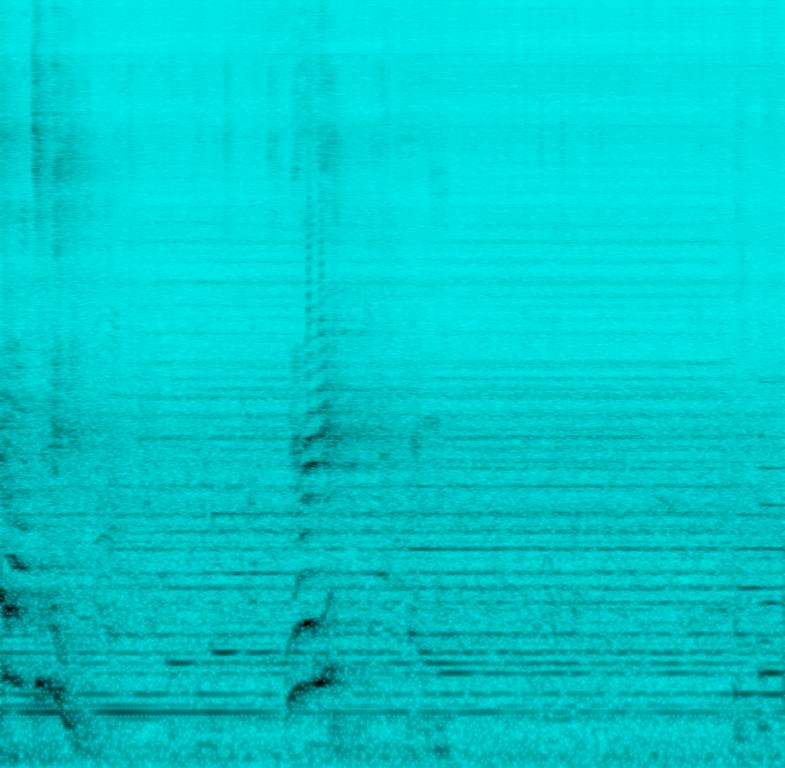
This is the live performance of a reggae piece. There is a female vocalist in the lead singing melodically. The keyboard can be heard playing the main melody. The bass guitar is playing a simple but groovy bass line. In the rhythmic background, there is a slow tempo acoustic drum beat. The atmosphere is emotional. This is an amateur recording and a bit dated, so the audio quality is quite poor.